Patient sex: M
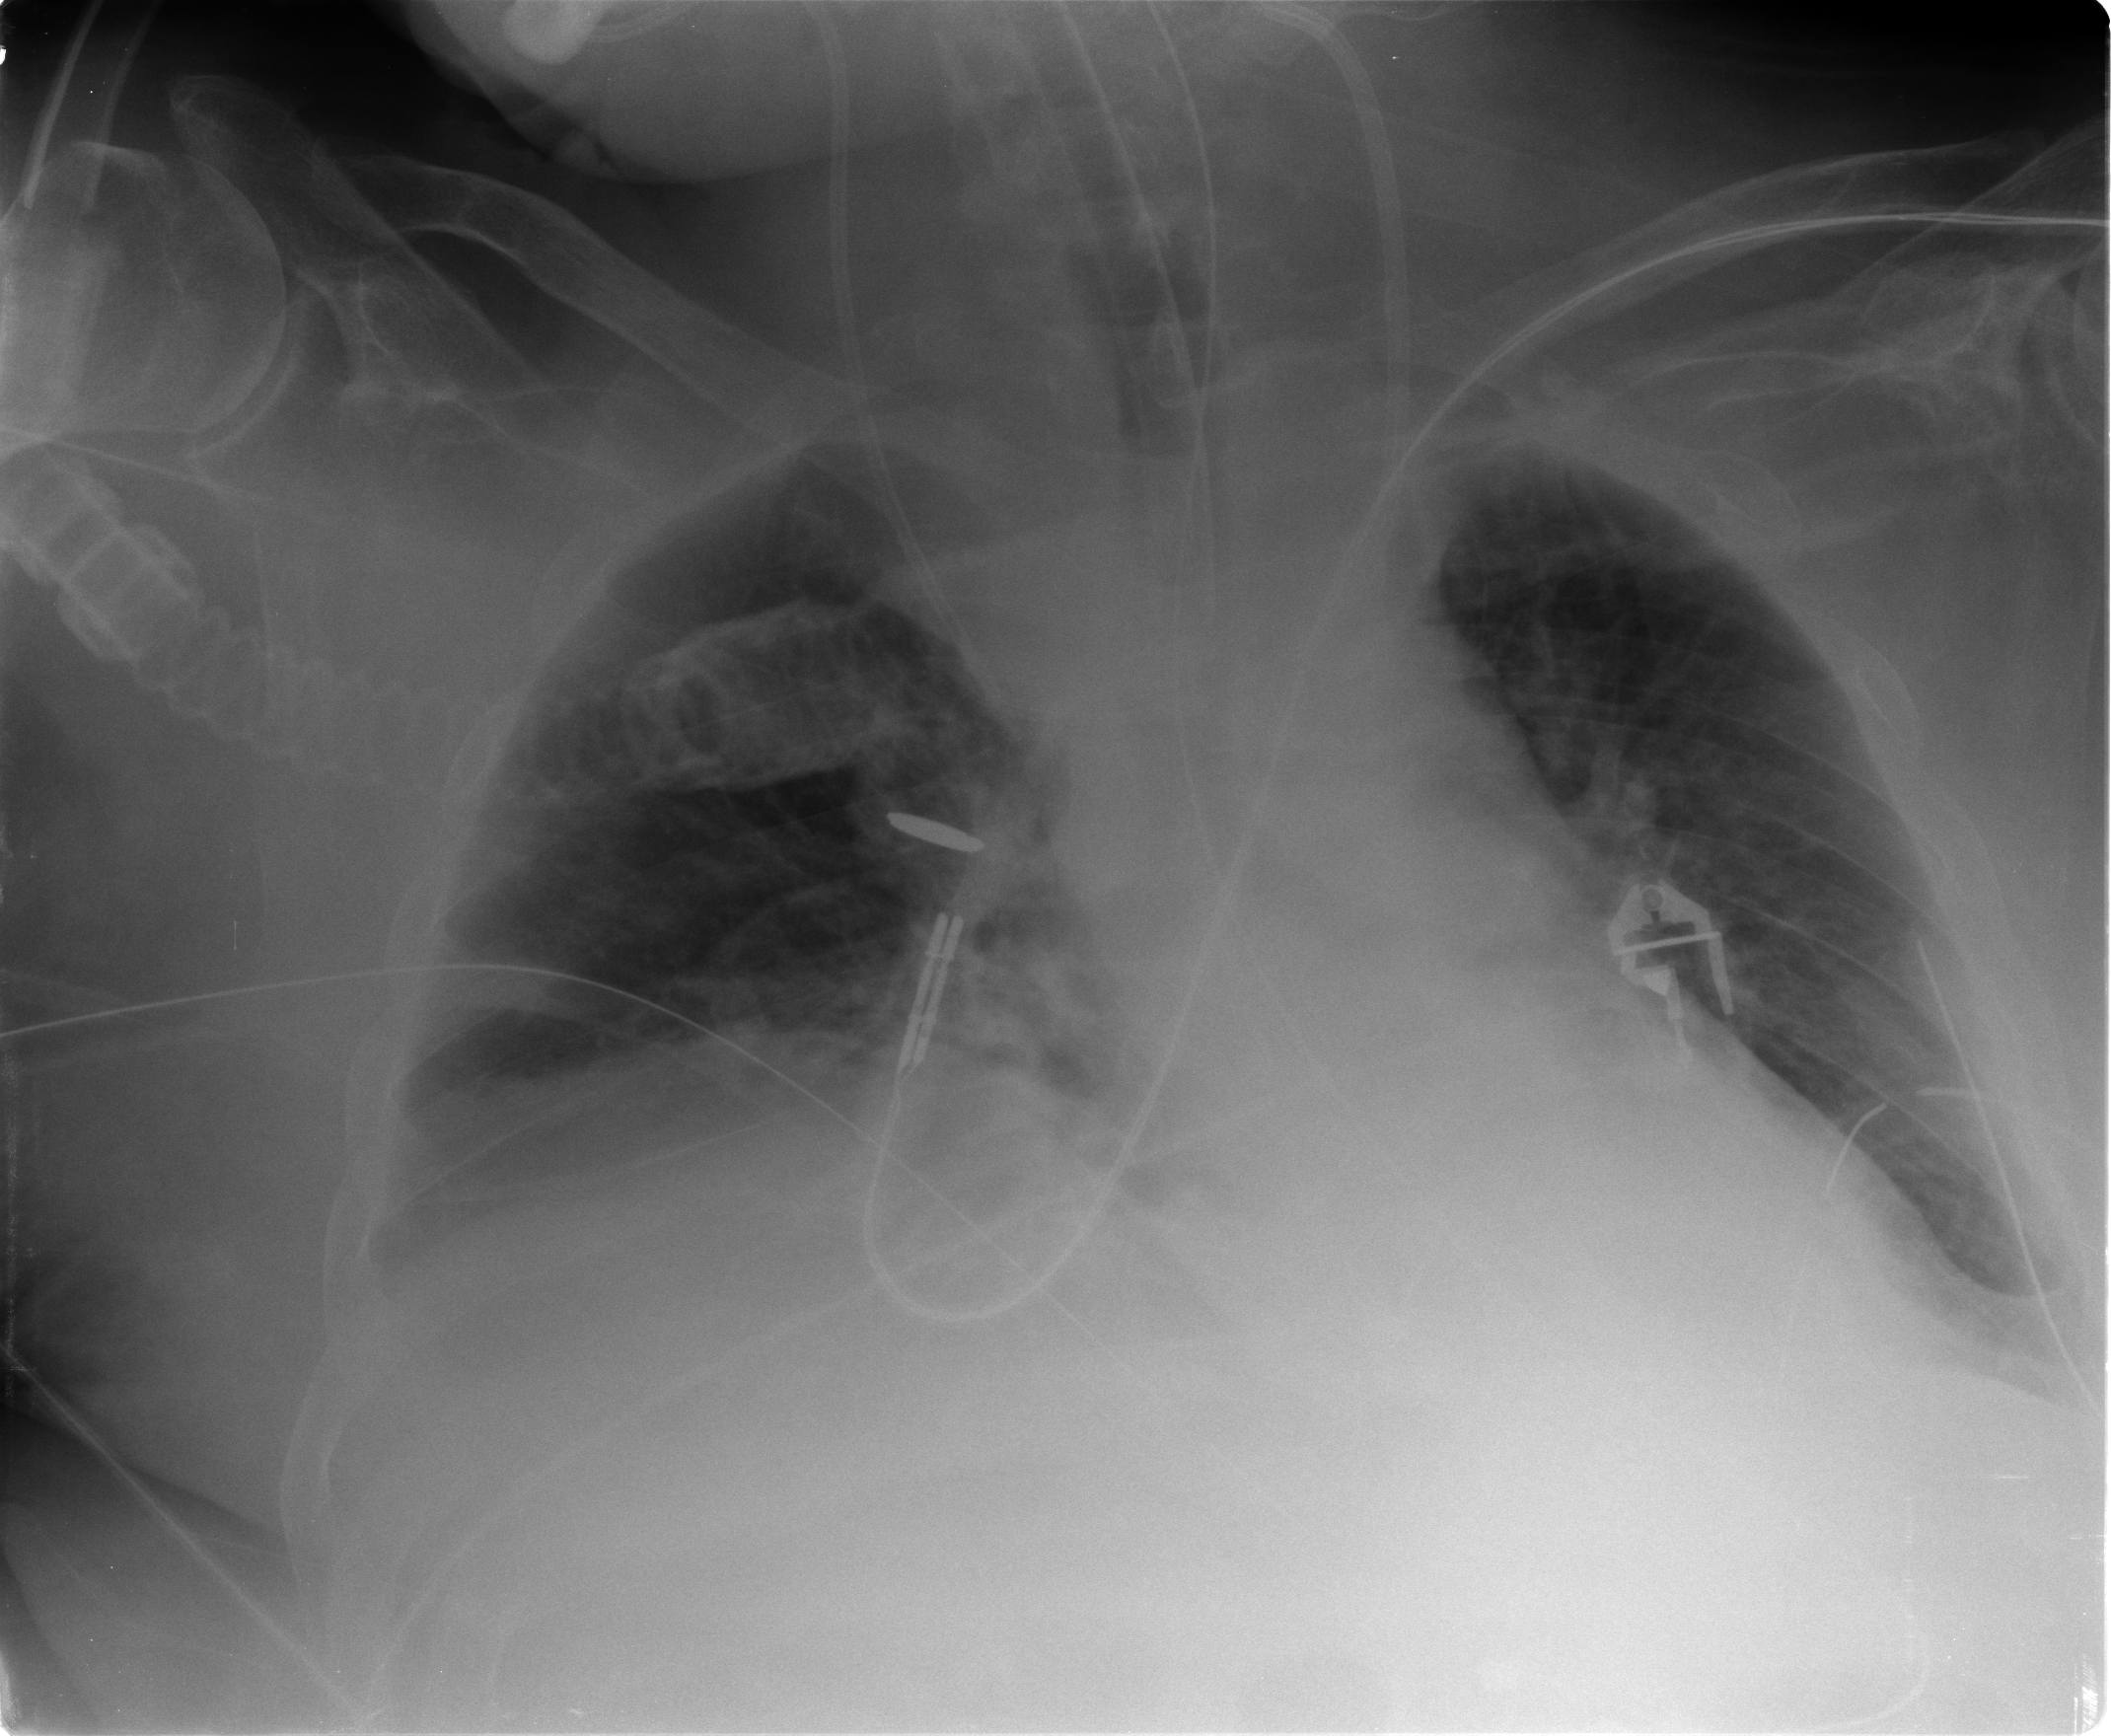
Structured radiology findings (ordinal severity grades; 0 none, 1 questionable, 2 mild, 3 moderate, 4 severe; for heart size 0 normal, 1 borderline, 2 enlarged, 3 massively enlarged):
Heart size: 2
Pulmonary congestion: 0
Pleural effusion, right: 2
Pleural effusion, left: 2
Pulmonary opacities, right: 2
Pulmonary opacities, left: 0
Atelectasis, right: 2
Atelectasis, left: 0